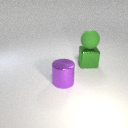
large green rubber sphere above large green metal cube